You are looking at the raw vibration waveform of a rotating shaft. Classify the rotor condition as one of: normal, misalignment, unbalance, looseness.
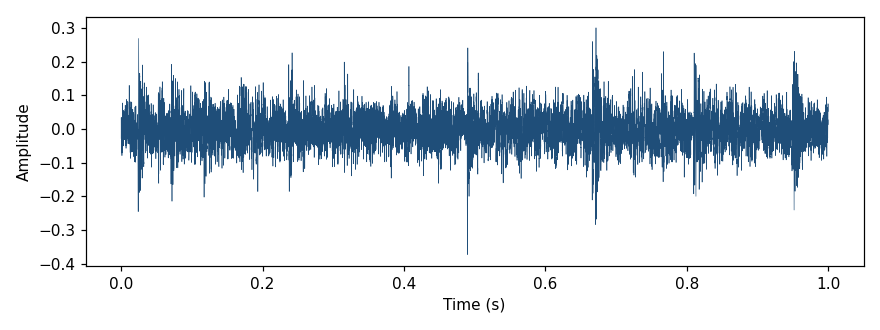
Answer: misalignment